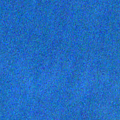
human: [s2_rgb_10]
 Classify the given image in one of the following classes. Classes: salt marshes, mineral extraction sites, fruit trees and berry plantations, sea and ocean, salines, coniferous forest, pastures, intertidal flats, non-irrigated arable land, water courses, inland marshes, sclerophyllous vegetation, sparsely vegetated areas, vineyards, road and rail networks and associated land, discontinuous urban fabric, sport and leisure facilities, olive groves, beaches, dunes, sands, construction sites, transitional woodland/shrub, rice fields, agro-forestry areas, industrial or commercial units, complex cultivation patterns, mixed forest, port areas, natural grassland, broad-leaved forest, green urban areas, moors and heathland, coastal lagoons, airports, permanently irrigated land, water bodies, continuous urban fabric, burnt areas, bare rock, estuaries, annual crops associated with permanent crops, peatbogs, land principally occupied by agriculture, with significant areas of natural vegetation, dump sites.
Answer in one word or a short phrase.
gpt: sea and ocean